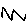
Label: zigzag